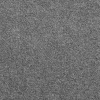
Atmospheric dust classification: dusty